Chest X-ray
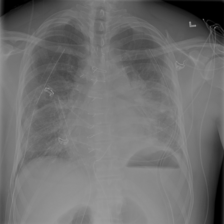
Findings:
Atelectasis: negative
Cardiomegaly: positive
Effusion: negative
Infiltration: negative
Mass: negative
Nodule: negative
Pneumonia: negative
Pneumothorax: negative
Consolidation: positive
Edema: negative
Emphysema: negative
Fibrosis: negative
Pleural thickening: negative
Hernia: negative